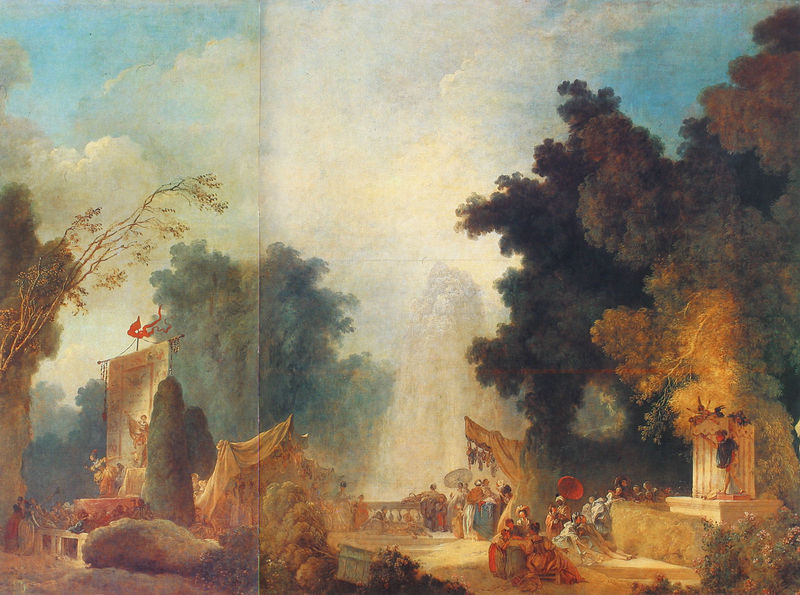
Titel: Der Jahrmarkt in Saint-Cloud
Künstler: Jean - Honoré Fragonard
Institution: Paris, Banque de France
Schlagwörter: baum, berg, blau, gemälde, gruppe, himmel, wasser, wolken, bäume, frauen, gelb, grün, landschaft, menschen, sitzen, damen, kleid, männer, szene, säule, park, rot, schirm, weg, wolke, gesellschaft, malerei, versammlung, barock, sockel, ast, ferne, brüstung, gold, redner, gewänder, klassizismus, bühne, wald, schiff, segel, fahnen, fahne, flagge, platz, sturm, geländer, ruine, antike, buch, fontäne, wasserfontäne, knick, zelt, schausteller, wasserspiele, landschaftspark, sonnenschrim, verssammlung platz